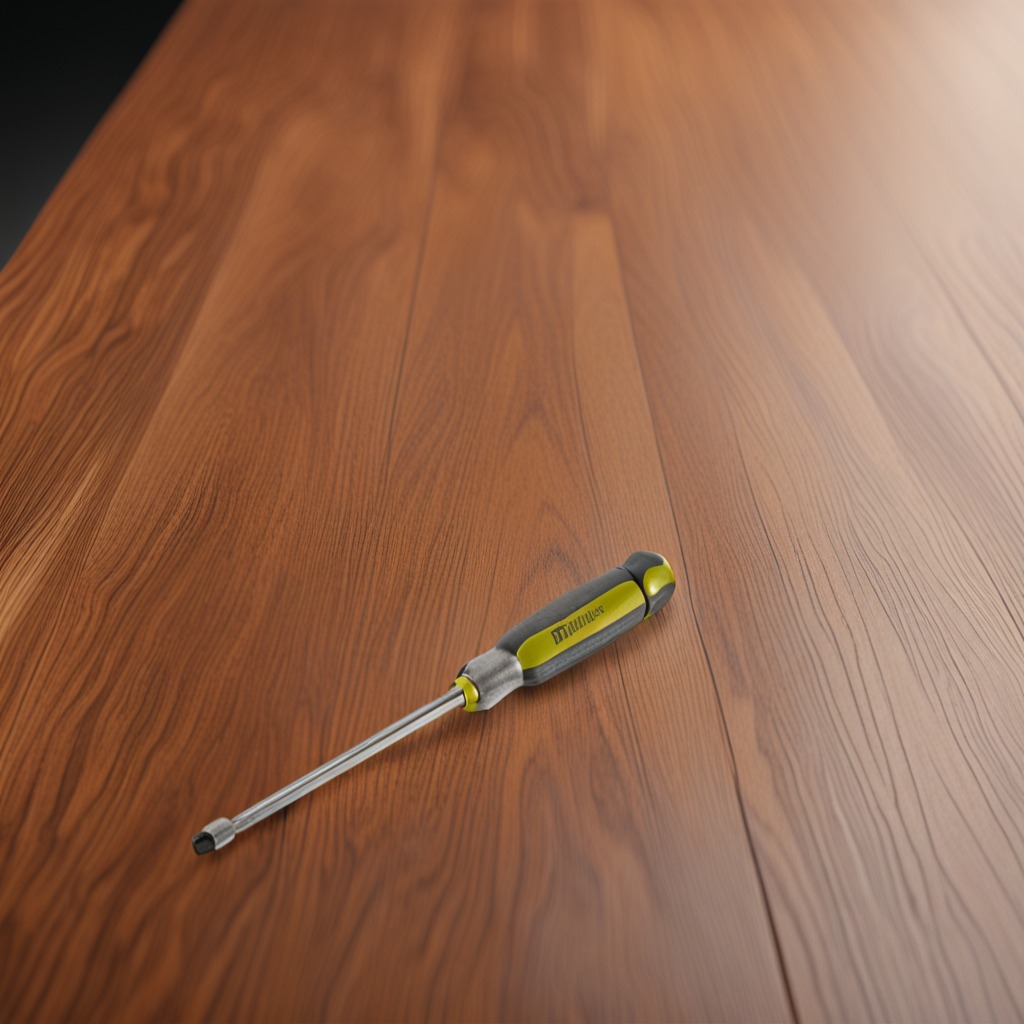
A screwdriver lies on the wooden table in the carpentry studio.